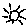
Label: sun